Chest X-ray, PA view. Patient: 46 years old, sex F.
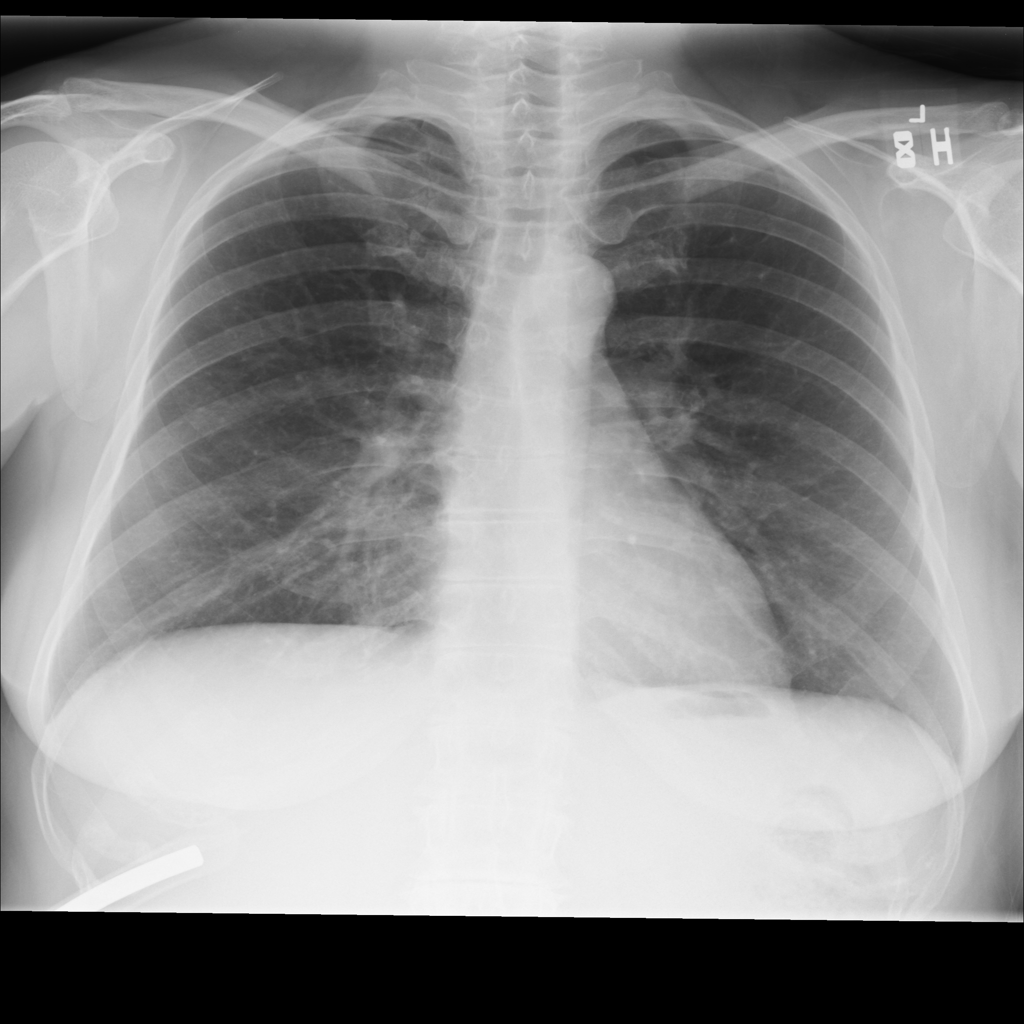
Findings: No Finding